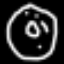
Label: donut